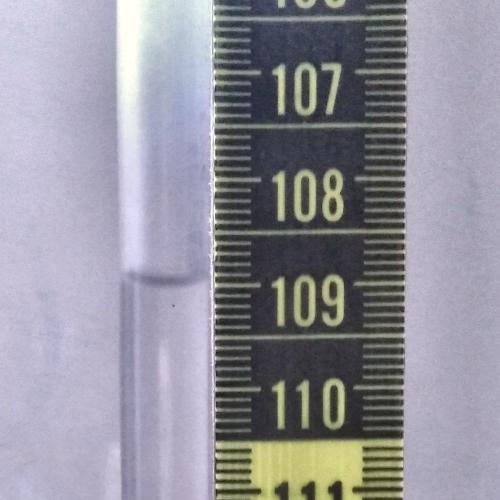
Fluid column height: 108.9 cm